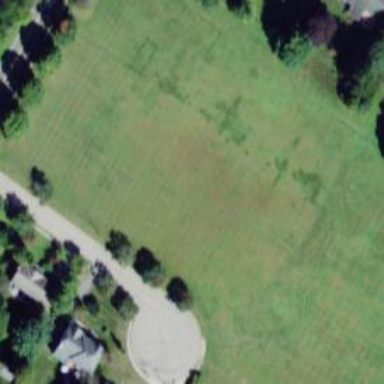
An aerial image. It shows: Recreation ground.